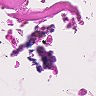
Metastatic tissue present: no